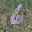
Label: 6